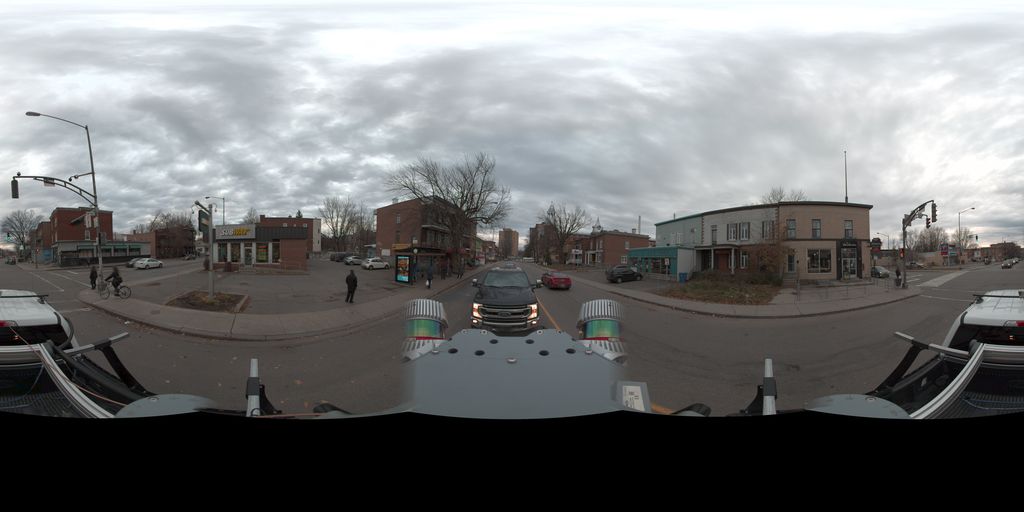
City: quebec_city